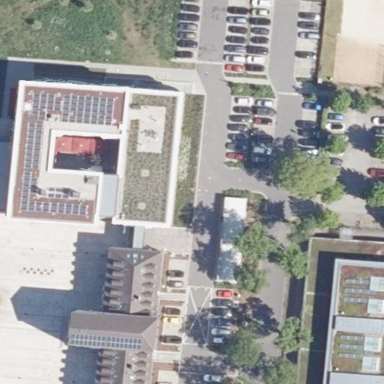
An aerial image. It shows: Town hall building.